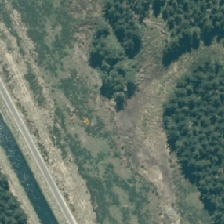
Land cover: herbaceous_freshwater_vege